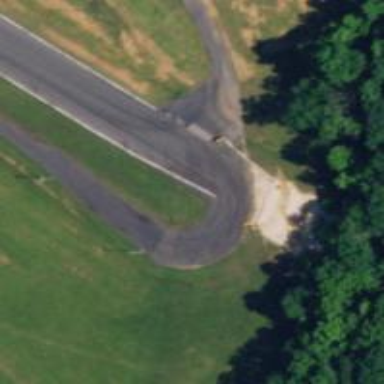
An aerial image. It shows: Asphalt raceway designed for motor sports.